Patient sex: M
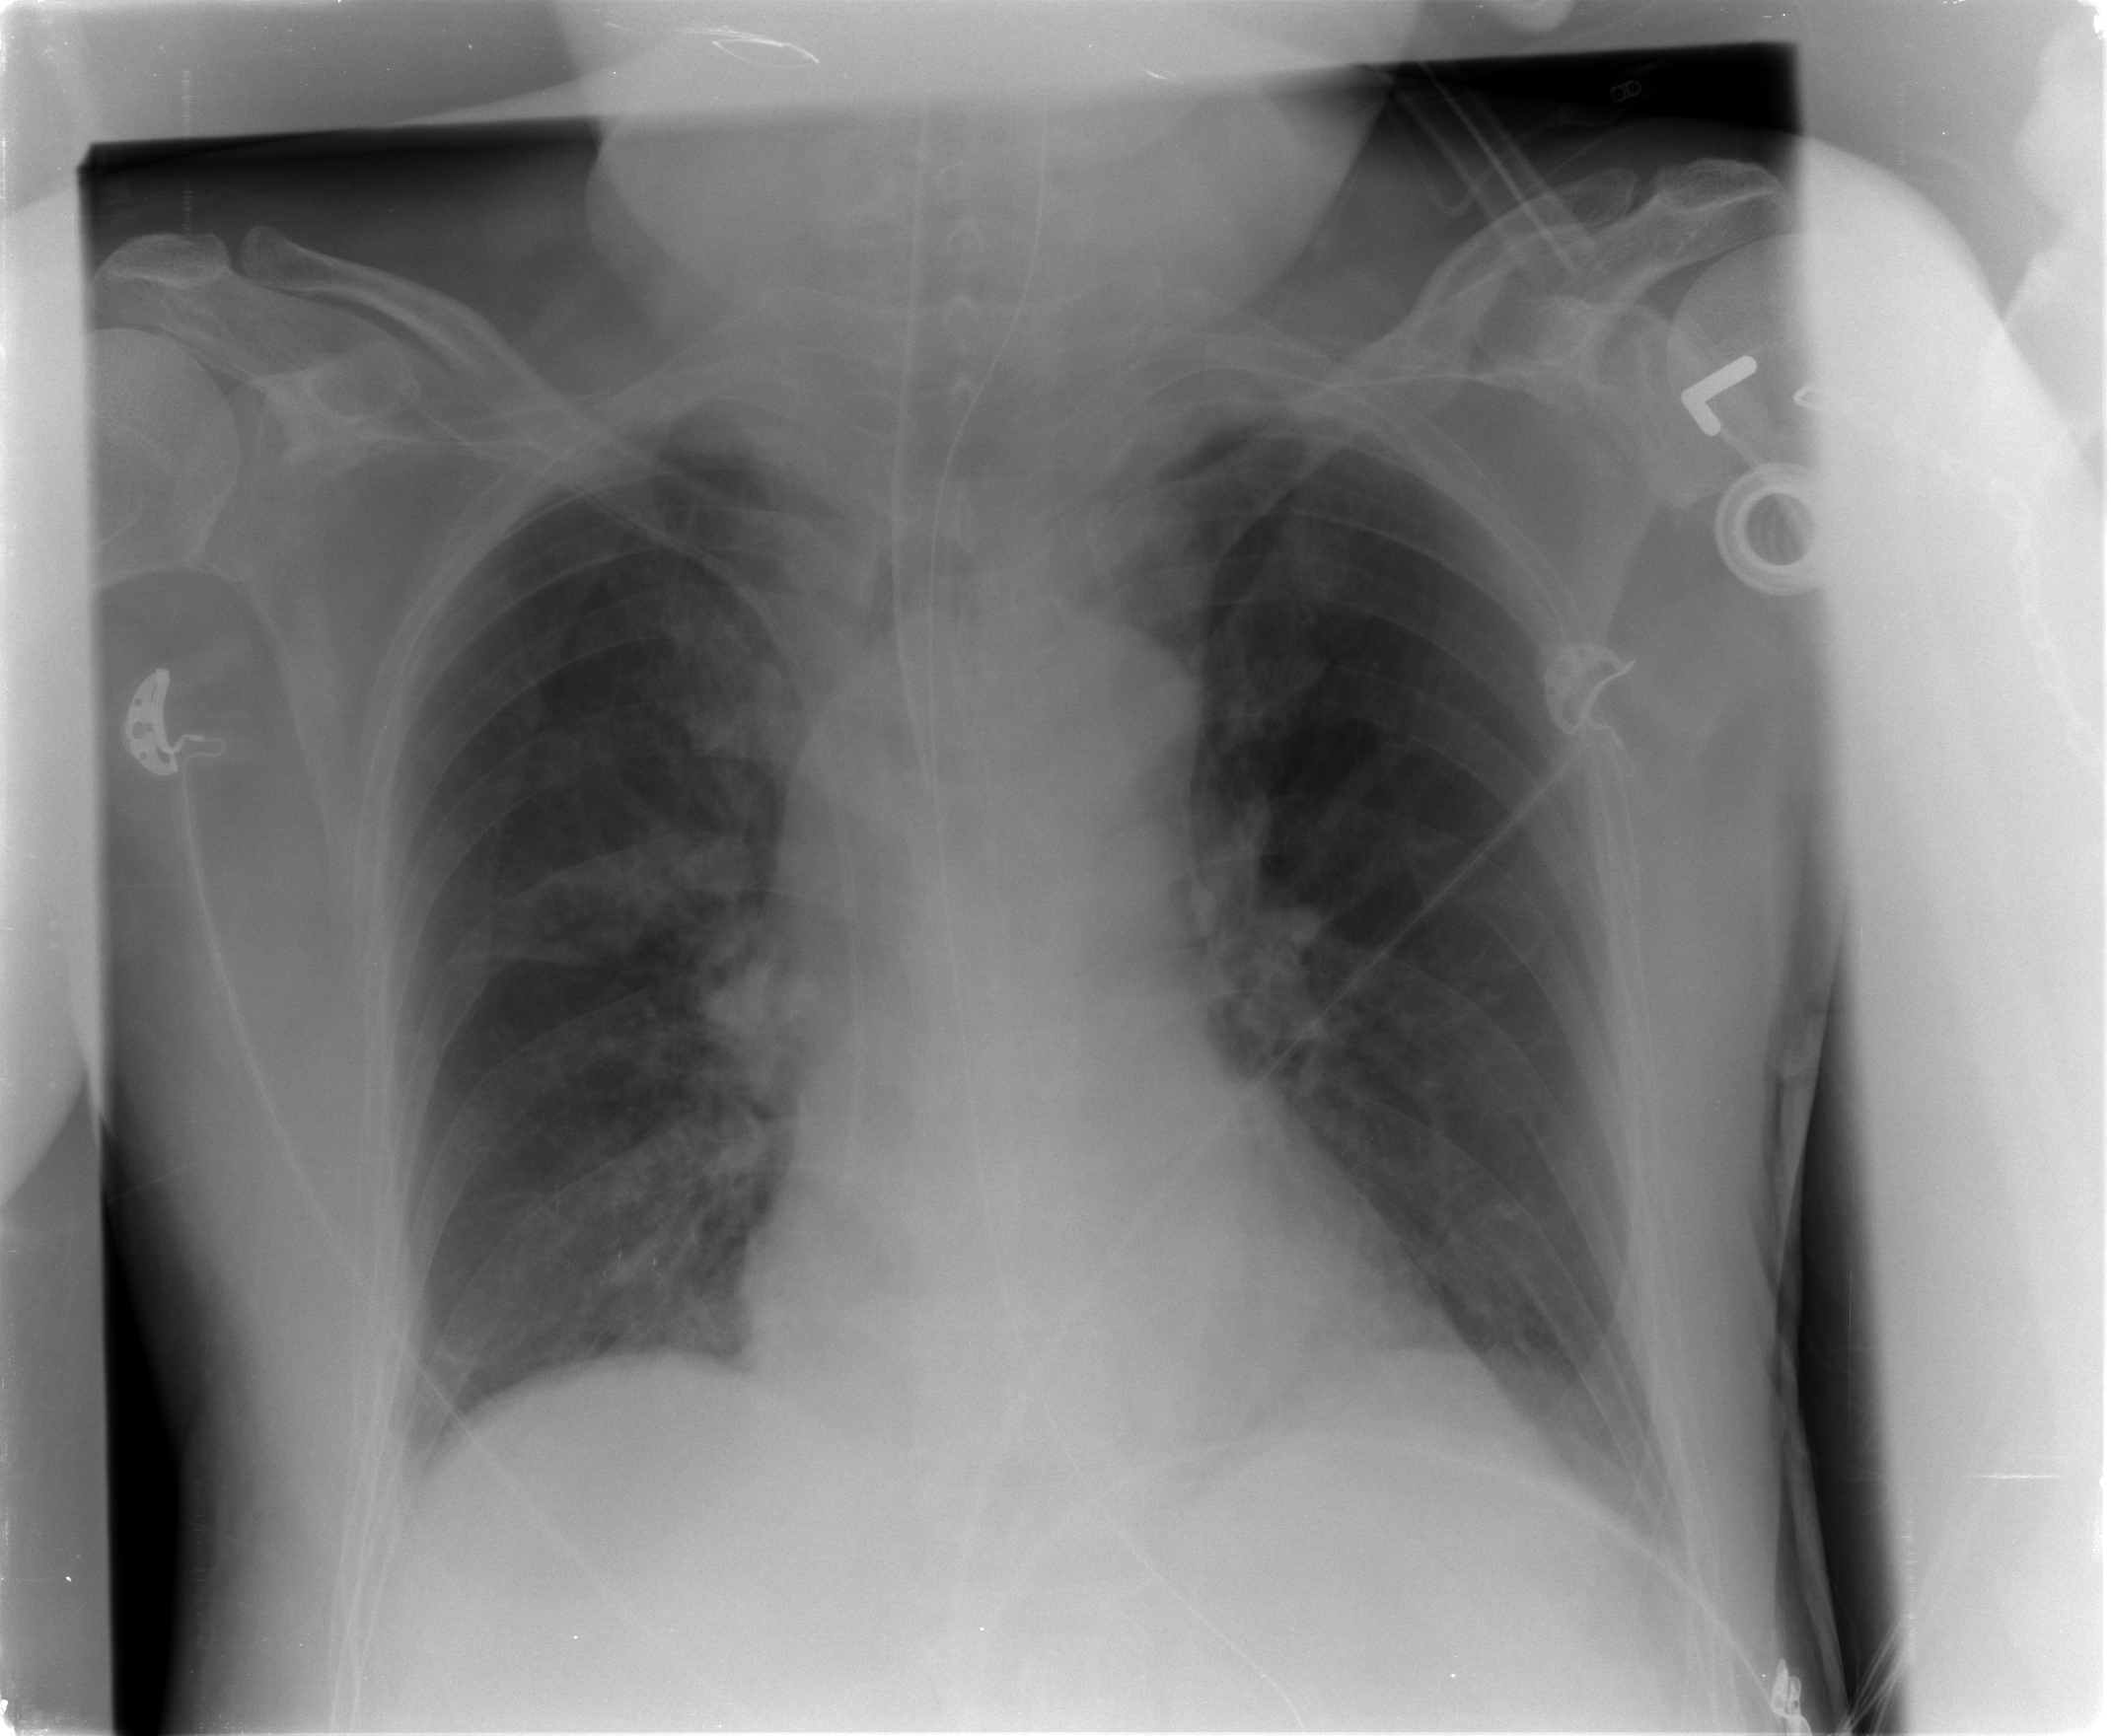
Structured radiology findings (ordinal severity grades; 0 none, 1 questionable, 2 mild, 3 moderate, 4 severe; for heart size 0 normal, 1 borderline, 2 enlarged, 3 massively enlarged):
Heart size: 0
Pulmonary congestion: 1
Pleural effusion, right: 0
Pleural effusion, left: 1
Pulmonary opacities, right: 0
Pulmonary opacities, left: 0
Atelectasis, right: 0
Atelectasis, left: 2